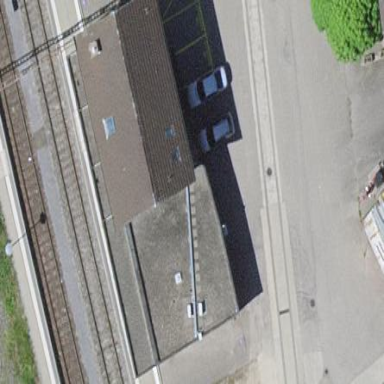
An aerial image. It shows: Train station building with flat roof.